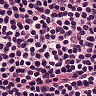
Metastatic tissue present: no